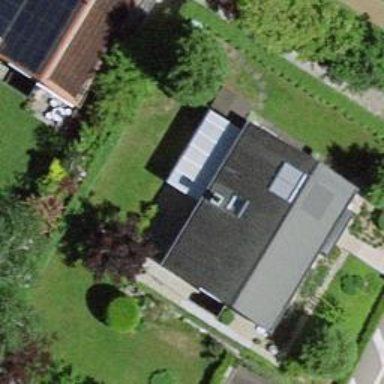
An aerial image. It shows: Simple house.